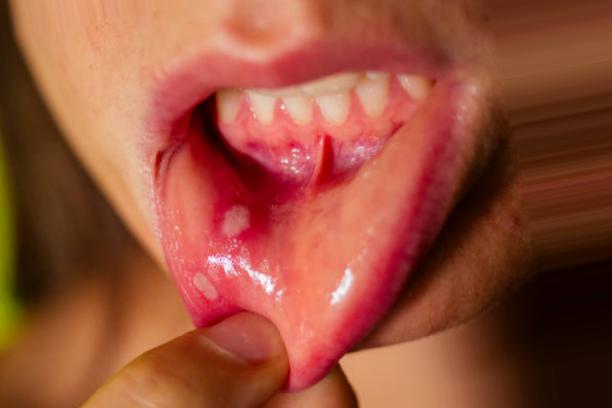
Condition: Mouth Ulcer